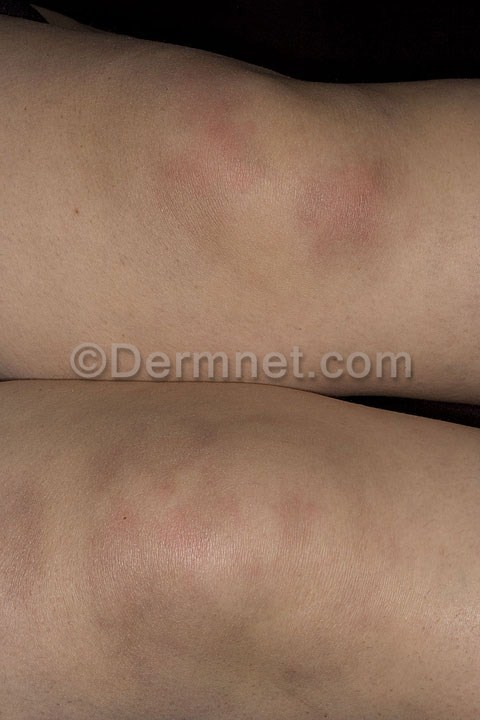
Disease: Vasculitis Photos